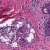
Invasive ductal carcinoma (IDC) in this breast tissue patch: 1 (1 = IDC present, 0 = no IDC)